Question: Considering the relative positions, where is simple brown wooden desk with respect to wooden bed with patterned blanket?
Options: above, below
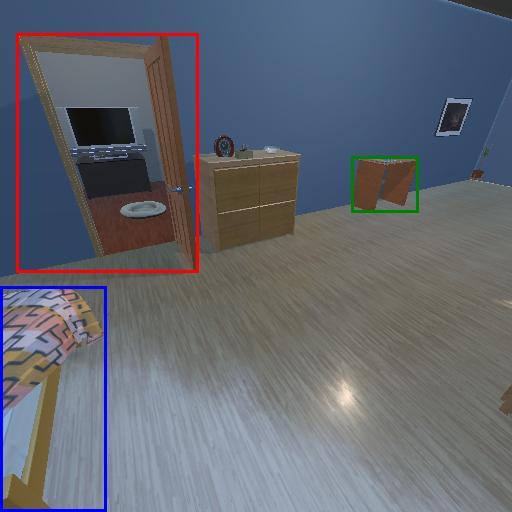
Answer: above